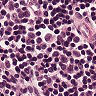
Metastatic tissue present: no